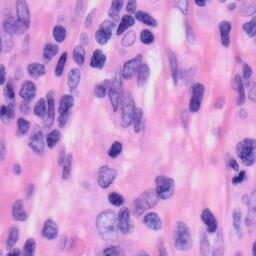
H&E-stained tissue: Skin